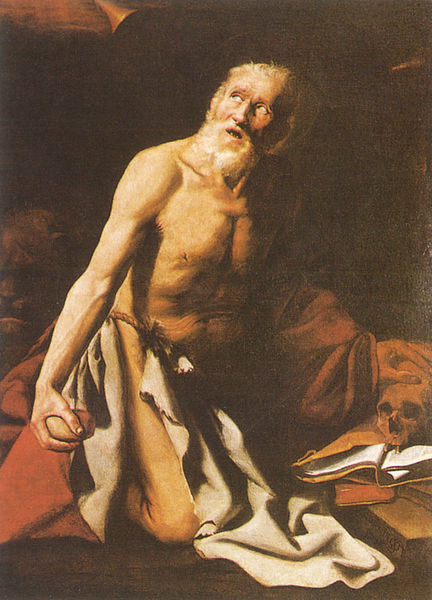
Titel: Hl. Hieronymus
Künstler: Pablo Legot
Standort: Sevilla, Kathedrale (EU - E - Andalusien)
Schlagwörter: akt, dunkel, gemälde, hand, haut, lendenschurz, mann, nackt, braun, brust, grau, nacht, blick, rot, tuch, alt, bart, schädel, stein, öl, tücher, bücher, alter mann, angst, hands, red, religious, white, arm, black, old, painting, portrait, robe, brot, brown, kordel, alter, hager, buch, seil, seiten, totenkopf, zähne, man, naked, rock, stone, vision, heiliger, eyes, löwe, light, paper, posaune, shadow, wrinkles, beard, martyr, saint, books, rope, monster, shoulder, trompete, eremit, book, chest, cave, horn, desert, renaiisance, realistic, skull, leg, looking up, rags, teeth, nipple, jerome, sblack, homem, pobre, pecador